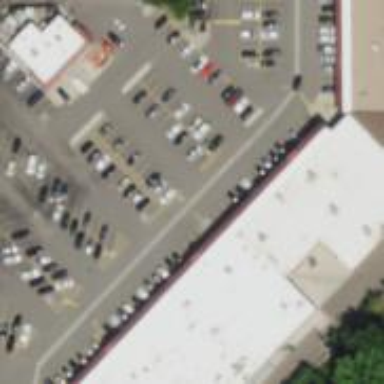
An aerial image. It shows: Retail building.